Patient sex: M
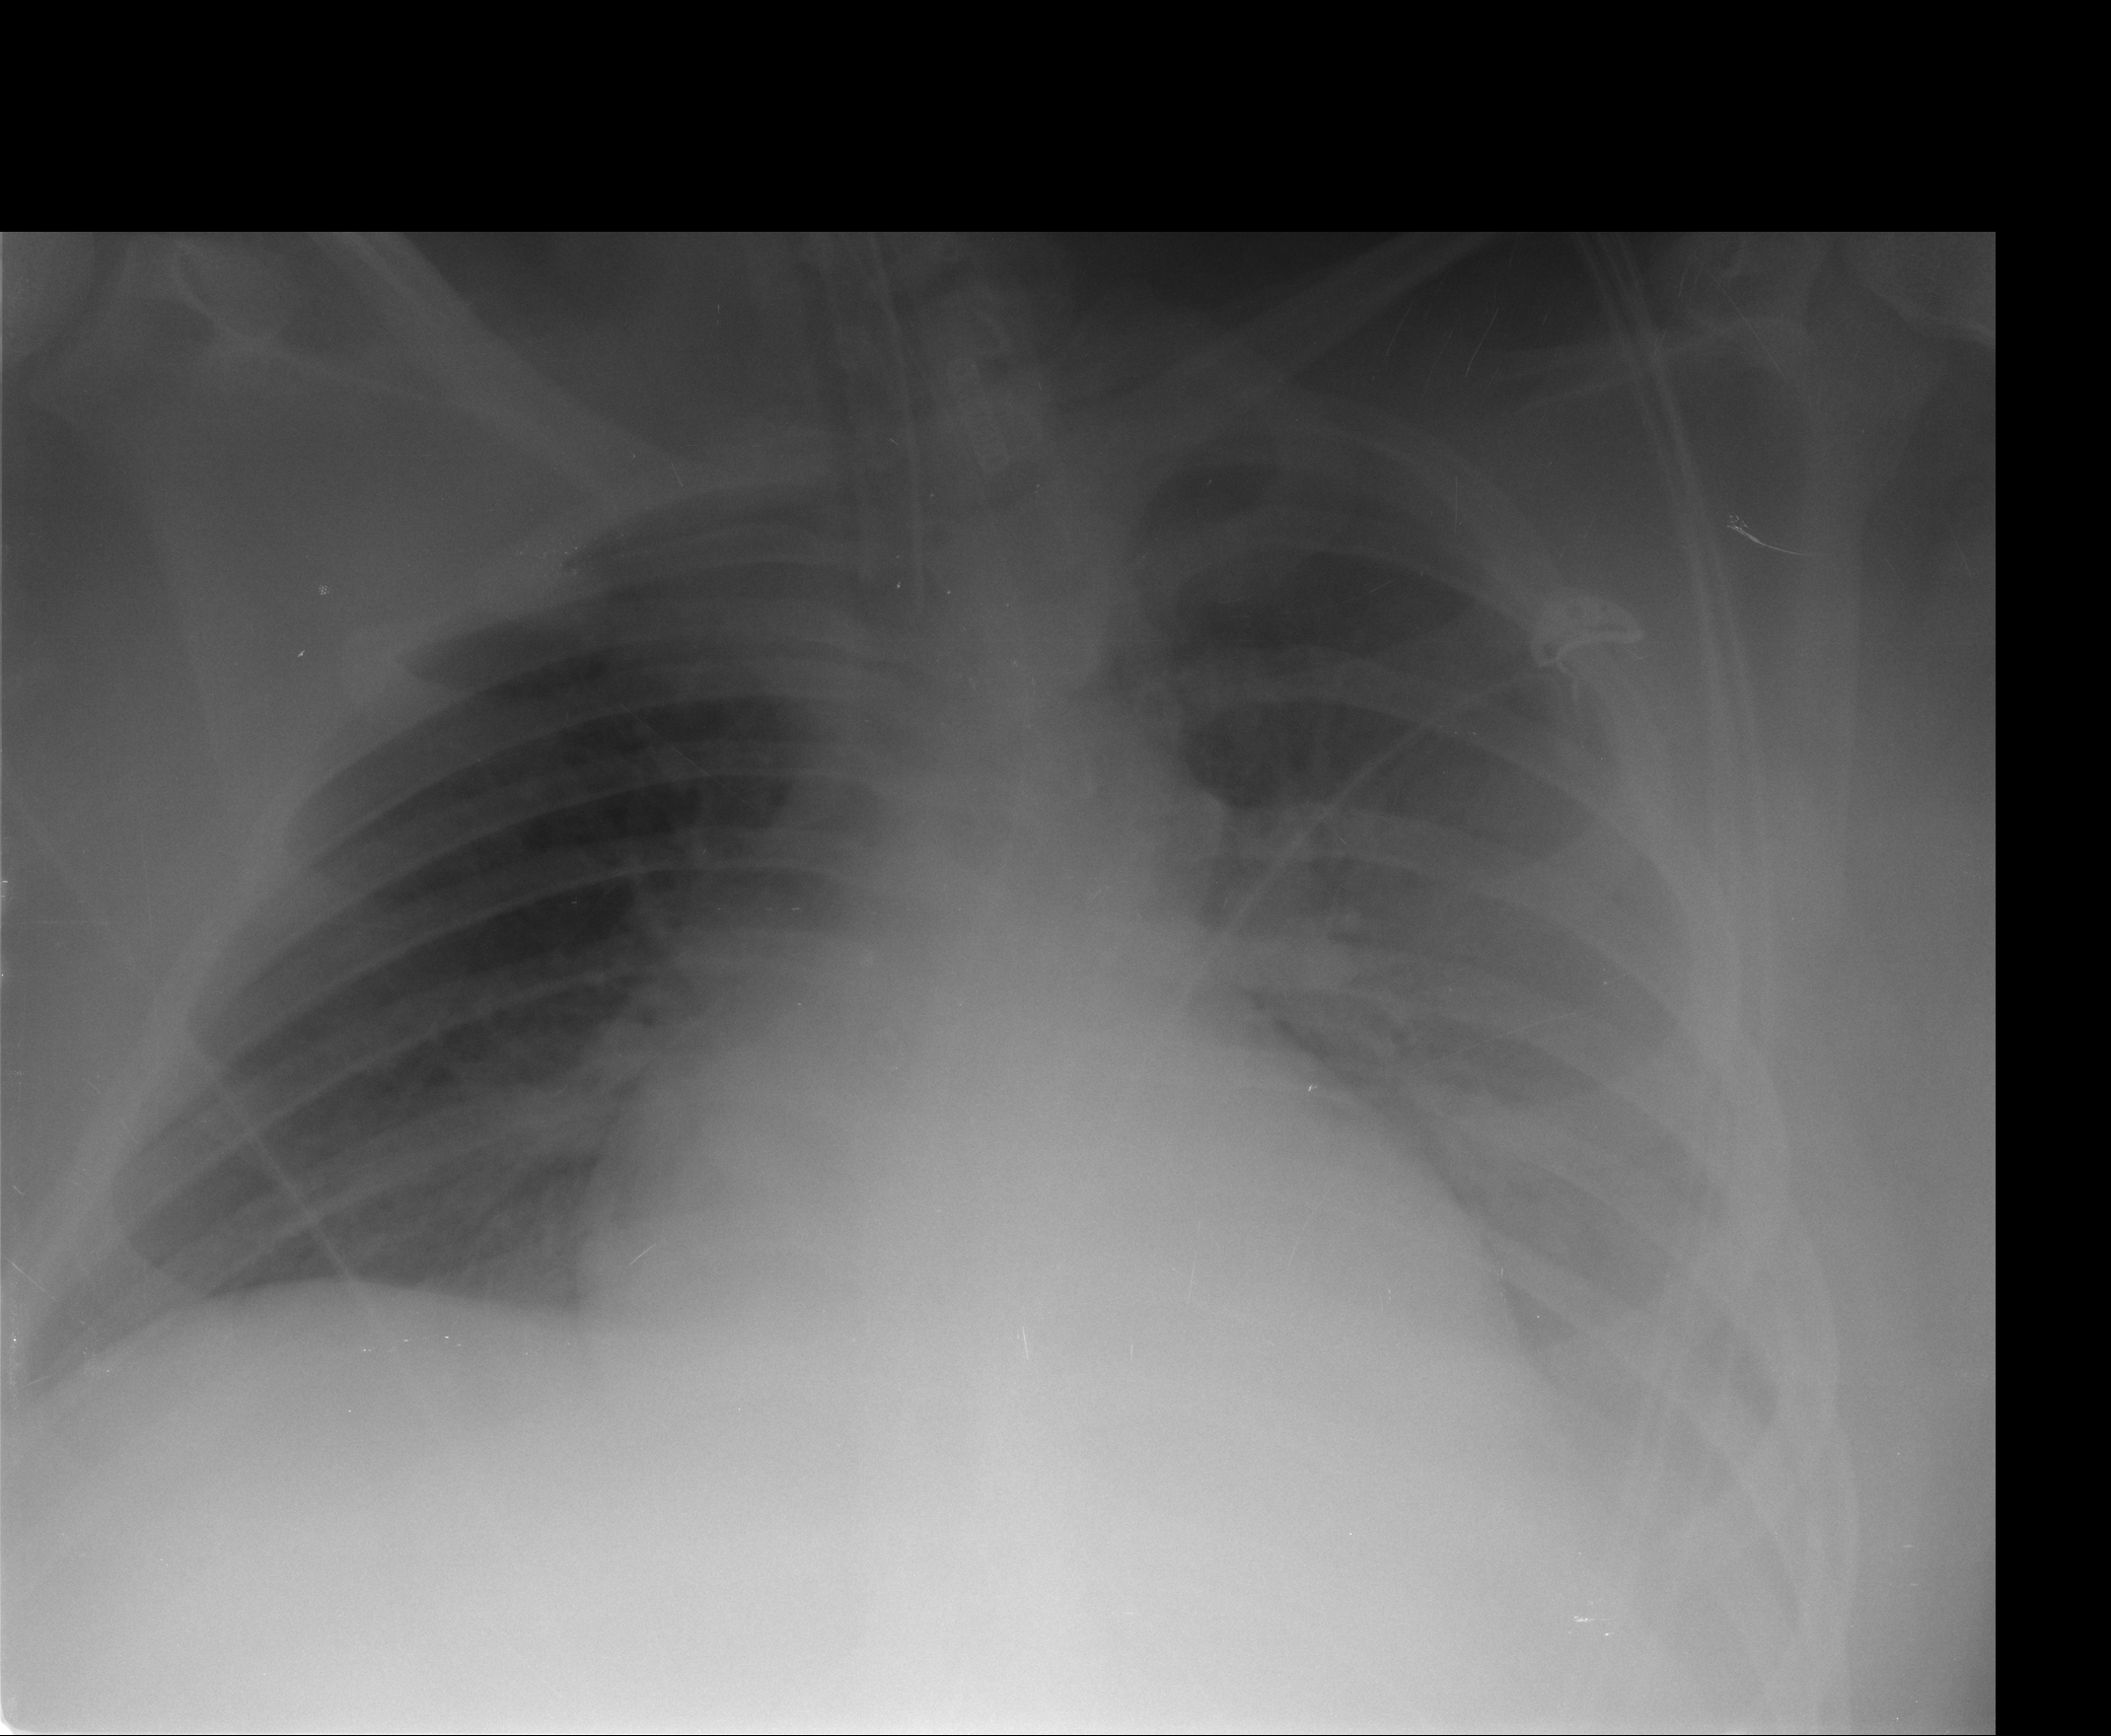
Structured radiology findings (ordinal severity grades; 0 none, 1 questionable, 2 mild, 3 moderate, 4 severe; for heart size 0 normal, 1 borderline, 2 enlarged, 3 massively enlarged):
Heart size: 2
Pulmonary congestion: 2
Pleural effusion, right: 1
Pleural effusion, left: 2
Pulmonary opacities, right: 1
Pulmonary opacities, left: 2
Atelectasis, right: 2
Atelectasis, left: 2